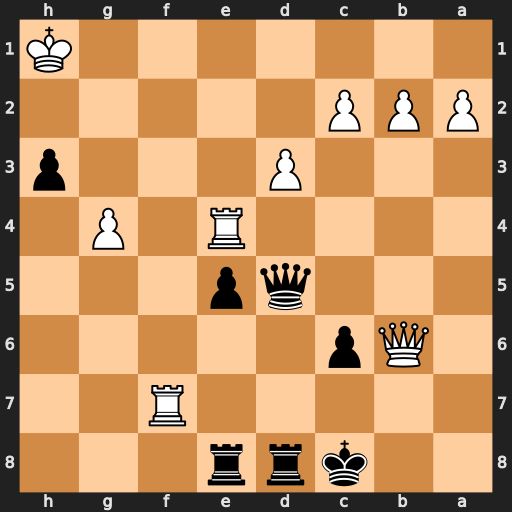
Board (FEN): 2krr3/5R2/1Qp5/3qp3/4R1P1/3P3p/PPP5/7K
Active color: b
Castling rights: -
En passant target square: -
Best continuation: Qxf7 Qxc6+ Qc7